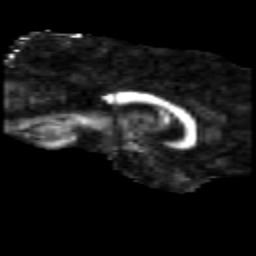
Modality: FA
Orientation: sagittal
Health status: healthy
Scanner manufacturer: siemens
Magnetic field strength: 3 T
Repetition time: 7.6 s
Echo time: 0.092 s